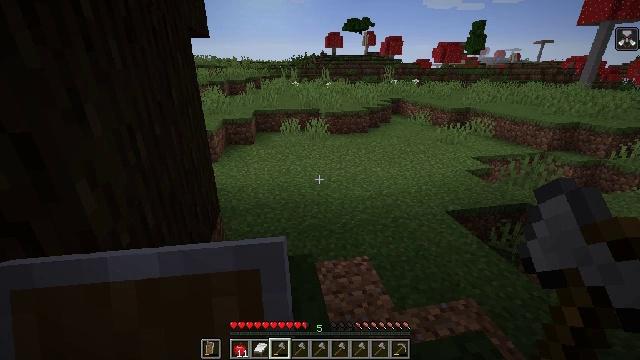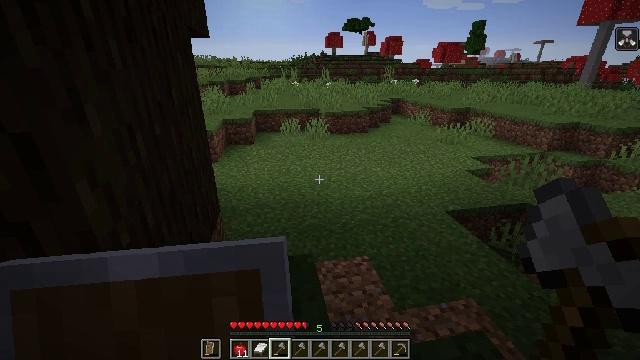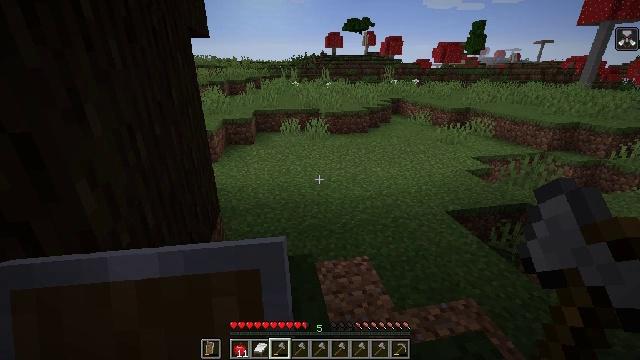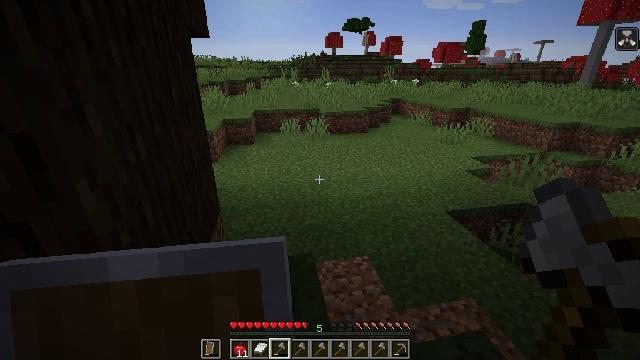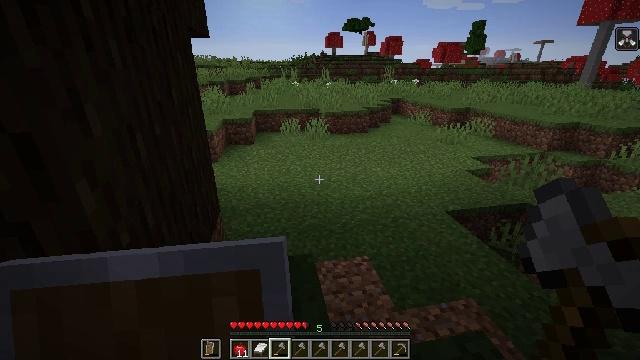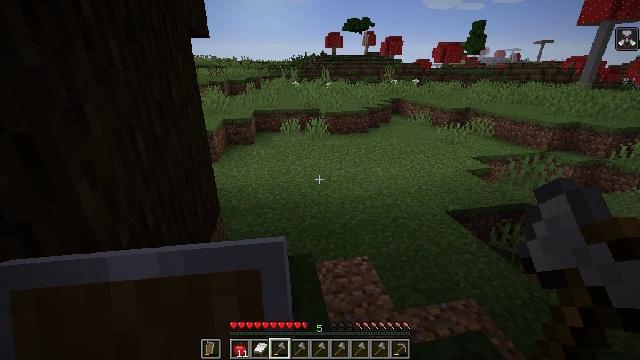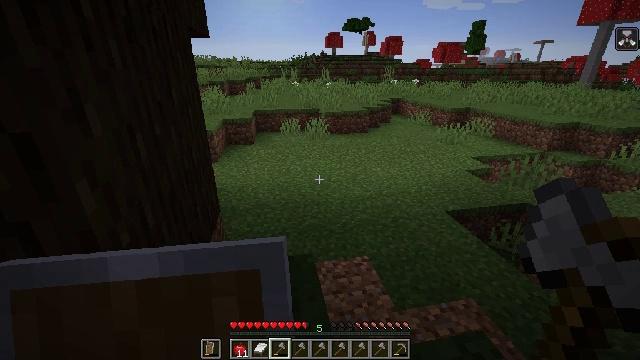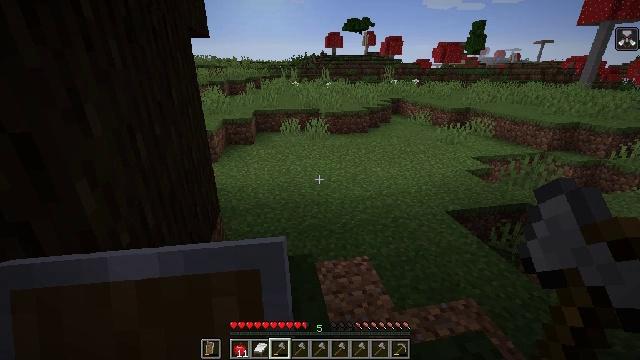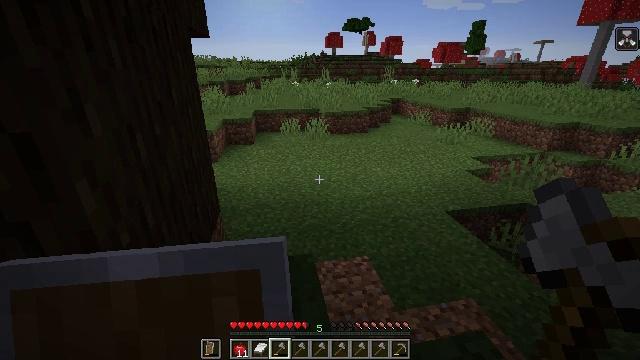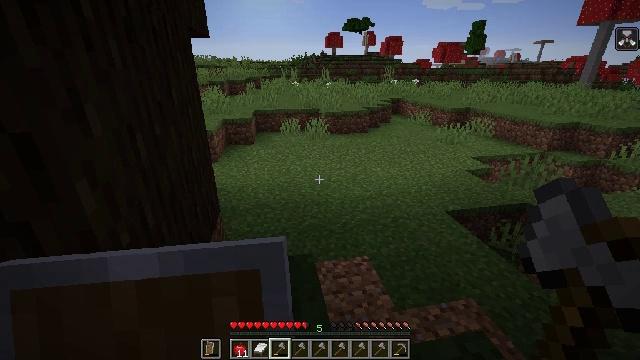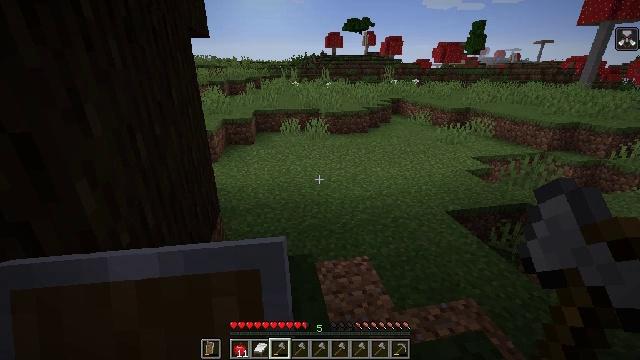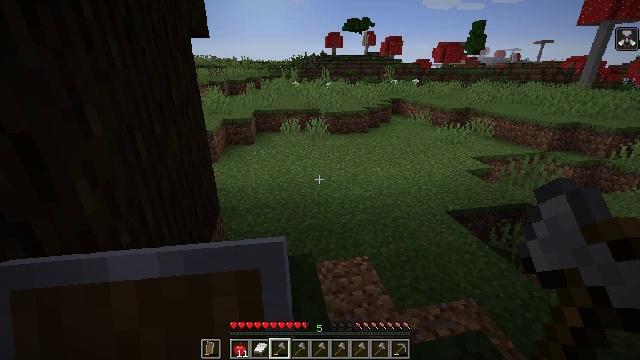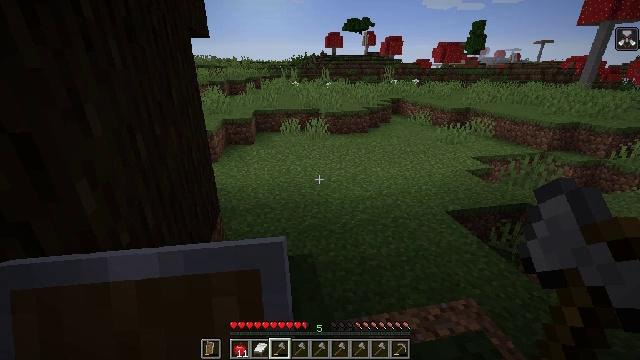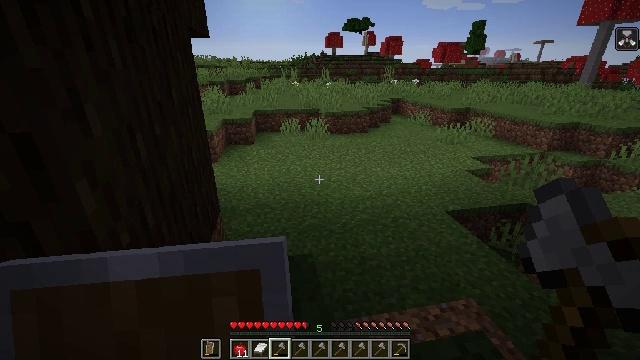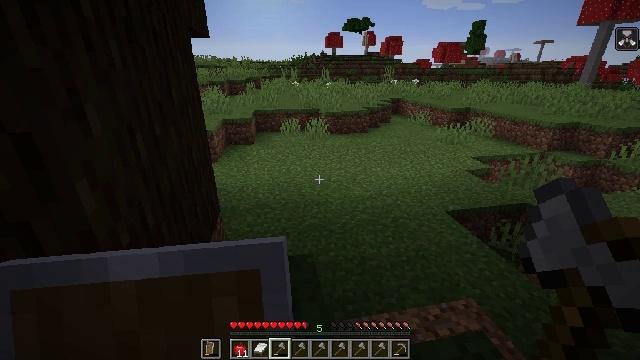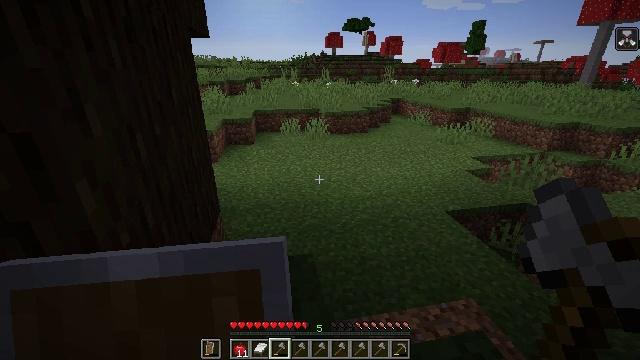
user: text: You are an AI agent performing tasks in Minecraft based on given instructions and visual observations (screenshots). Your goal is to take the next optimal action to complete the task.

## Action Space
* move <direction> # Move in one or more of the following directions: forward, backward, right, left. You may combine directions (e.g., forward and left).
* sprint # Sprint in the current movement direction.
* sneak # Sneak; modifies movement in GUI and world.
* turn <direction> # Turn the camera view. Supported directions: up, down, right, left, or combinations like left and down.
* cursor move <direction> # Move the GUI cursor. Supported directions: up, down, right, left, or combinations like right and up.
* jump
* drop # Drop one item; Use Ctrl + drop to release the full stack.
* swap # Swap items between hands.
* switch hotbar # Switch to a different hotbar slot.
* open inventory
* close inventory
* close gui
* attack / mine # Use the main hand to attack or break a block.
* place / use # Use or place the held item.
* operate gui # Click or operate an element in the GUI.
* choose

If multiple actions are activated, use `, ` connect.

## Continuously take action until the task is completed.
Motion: motion action
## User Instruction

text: Gather dark oak log for crafting.
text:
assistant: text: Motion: no_op
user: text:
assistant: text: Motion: no_op
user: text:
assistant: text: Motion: no_op
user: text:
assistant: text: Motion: no_op
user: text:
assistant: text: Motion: no_op
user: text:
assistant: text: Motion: no_op
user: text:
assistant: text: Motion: no_op
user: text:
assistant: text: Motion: no_op
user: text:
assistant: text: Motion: no_op
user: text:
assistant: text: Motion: no_op
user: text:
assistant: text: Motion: no_op
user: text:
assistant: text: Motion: no_op
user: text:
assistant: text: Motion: no_op
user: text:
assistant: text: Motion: no_op
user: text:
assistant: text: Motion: no_op
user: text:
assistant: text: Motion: no_op
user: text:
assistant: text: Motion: no_op
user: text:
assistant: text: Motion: no_op
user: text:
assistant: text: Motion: no_op
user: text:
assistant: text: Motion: no_op
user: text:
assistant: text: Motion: no_op
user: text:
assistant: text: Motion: no_op
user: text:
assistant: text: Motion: no_op
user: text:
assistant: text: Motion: no_op
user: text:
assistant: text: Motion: no_op
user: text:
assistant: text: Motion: no_op
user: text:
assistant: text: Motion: no_op
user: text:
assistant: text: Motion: no_op
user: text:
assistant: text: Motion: no_op
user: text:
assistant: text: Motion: no_op